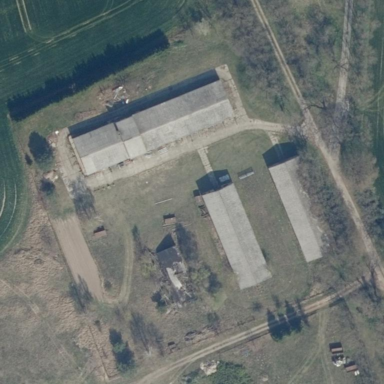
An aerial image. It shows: Farmyard area.